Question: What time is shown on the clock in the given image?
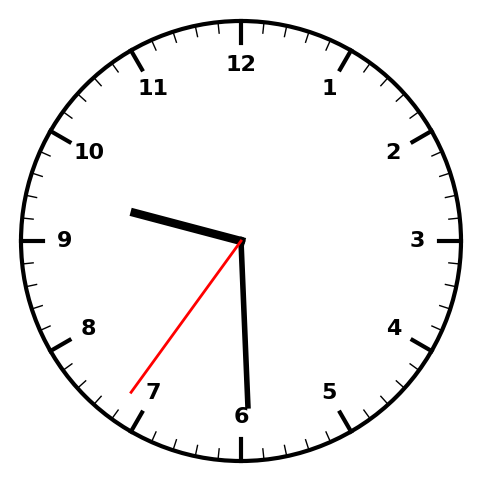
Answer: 09:29:36